Question: Actually, I'm developing an SPH simulator using C++ and openGL. There are several problem I've encountered right now,
I make initiation fluid particles on one side of the box (I make box as boundary volume), shape them like box, and give them . Then I start the main loop, viola, the fluids start moving, and there's a weird phenomena here. The fluids start spreading over all direction.
Please look at the picture :

<URL>
That picture taken after several seconds from the beginning of simulation. It's seems weird for me. Here is the parameter I used for the simulation:
'''
#define H 0.040 // Smoothing Length
#define Rho0 1000 // (kg/m^3) water particle rest density
#define Mass 0.012 // (kg)
#define DT 0.001 // time step
#define TotalParticles 5000 // total number of particle
'''
Note : currently I don't calculate surface tension force yet.
SOLVED : My fault here..they overlapping each other at the beginning..so pressure force make them spread..
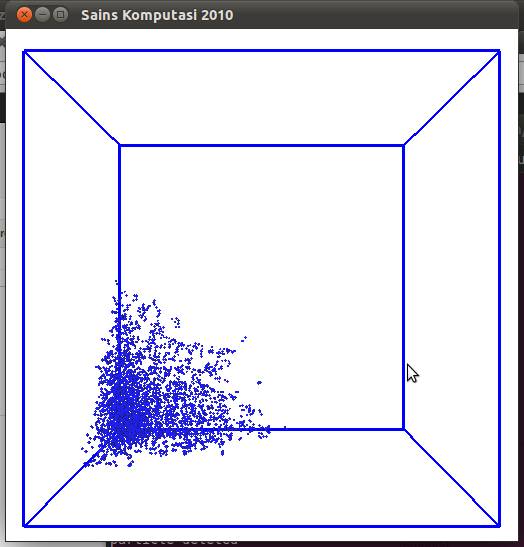
Answer: From the image you provided it seems that the simulation started with all the particles in one corner. Since the particles presumably must have some repulsive potential in order to not overlap each other, once the simulation starts this repulsion will force the particles apart.
Then again, you haven't shown any code, so the above is just a qualified guess.